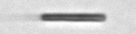
Label: fiber